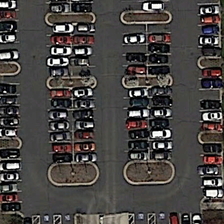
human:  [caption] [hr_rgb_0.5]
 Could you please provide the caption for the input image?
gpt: many cars in different colors are in a parking lot .

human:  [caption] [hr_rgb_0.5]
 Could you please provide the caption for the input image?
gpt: a lot of cars parked beside the flower beds on either side of the road .

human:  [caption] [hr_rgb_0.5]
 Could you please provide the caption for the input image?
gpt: many cars in different colors are in a parking lot .

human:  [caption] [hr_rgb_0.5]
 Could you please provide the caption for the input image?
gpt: the cars were parked neatly on the road .

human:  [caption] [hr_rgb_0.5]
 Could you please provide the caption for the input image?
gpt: the cars were parked neatly on the road .